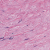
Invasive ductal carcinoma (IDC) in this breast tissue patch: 1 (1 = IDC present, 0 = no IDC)